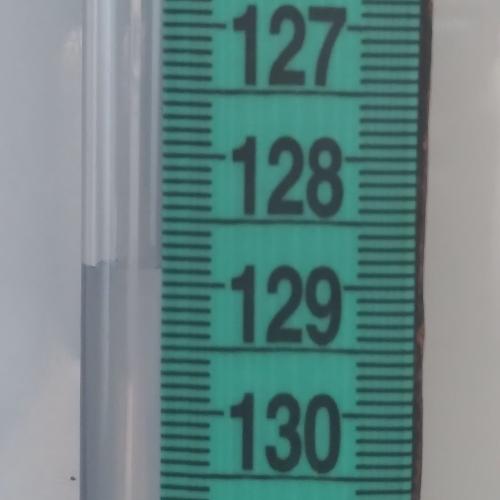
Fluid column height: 128.9 cm